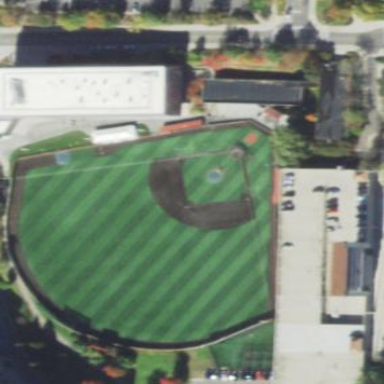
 perfect for sports and leisure activities."